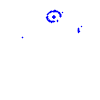
Particle: proton